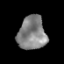
Tissue: prostate
Cell type: T cells
Senescence score: 0.299
Nuclear area (px): 918
Mean DAPI intensity: 132.424